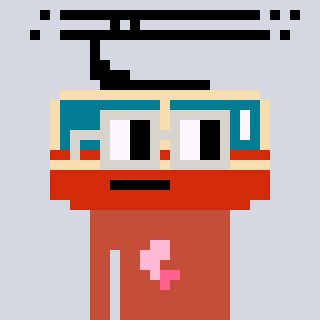
a pixel art character with square light gray glasses, a tram wagon-shaped head and a rust-colored body on a cool background